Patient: sex F, age 58
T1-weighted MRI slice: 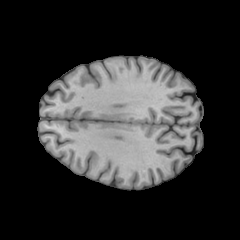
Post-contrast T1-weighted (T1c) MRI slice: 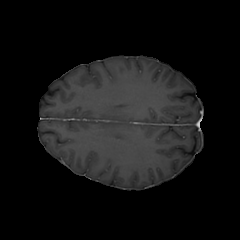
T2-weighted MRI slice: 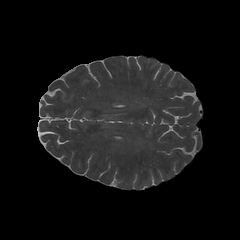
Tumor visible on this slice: no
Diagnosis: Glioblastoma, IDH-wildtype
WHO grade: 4